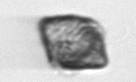
Label: Kryptoperidinium_triquetrum